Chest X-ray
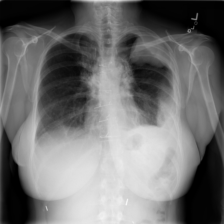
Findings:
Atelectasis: negative
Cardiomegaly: negative
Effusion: negative
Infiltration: negative
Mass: positive
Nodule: negative
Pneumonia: negative
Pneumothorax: negative
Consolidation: negative
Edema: negative
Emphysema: negative
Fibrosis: negative
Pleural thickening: positive
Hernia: negative